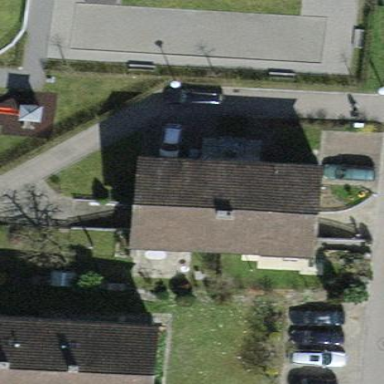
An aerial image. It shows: Semidetached house with gabled roof.